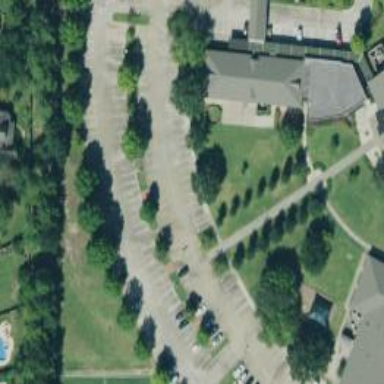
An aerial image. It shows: Parking space.